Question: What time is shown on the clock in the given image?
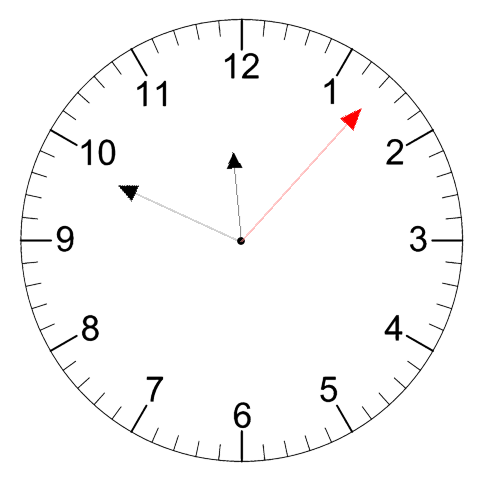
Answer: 11:49:07